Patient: sex M, age 75
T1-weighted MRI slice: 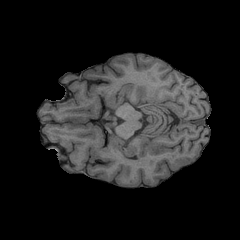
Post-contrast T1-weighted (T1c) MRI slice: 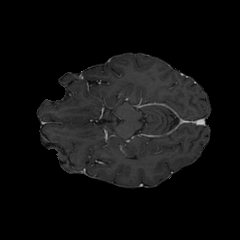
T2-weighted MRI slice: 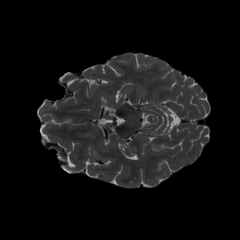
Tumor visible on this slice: no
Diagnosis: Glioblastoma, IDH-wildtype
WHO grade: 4